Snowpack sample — Snodgrass Mountain, Crested Butte, Colorado (2/4/25, 12:06 PM MST)
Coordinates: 38.923, -106.968
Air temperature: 35 °F
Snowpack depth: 80 cm
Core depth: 50 cm
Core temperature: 30.2 °F
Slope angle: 14°, slope face: 78°
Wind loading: low
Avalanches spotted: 0
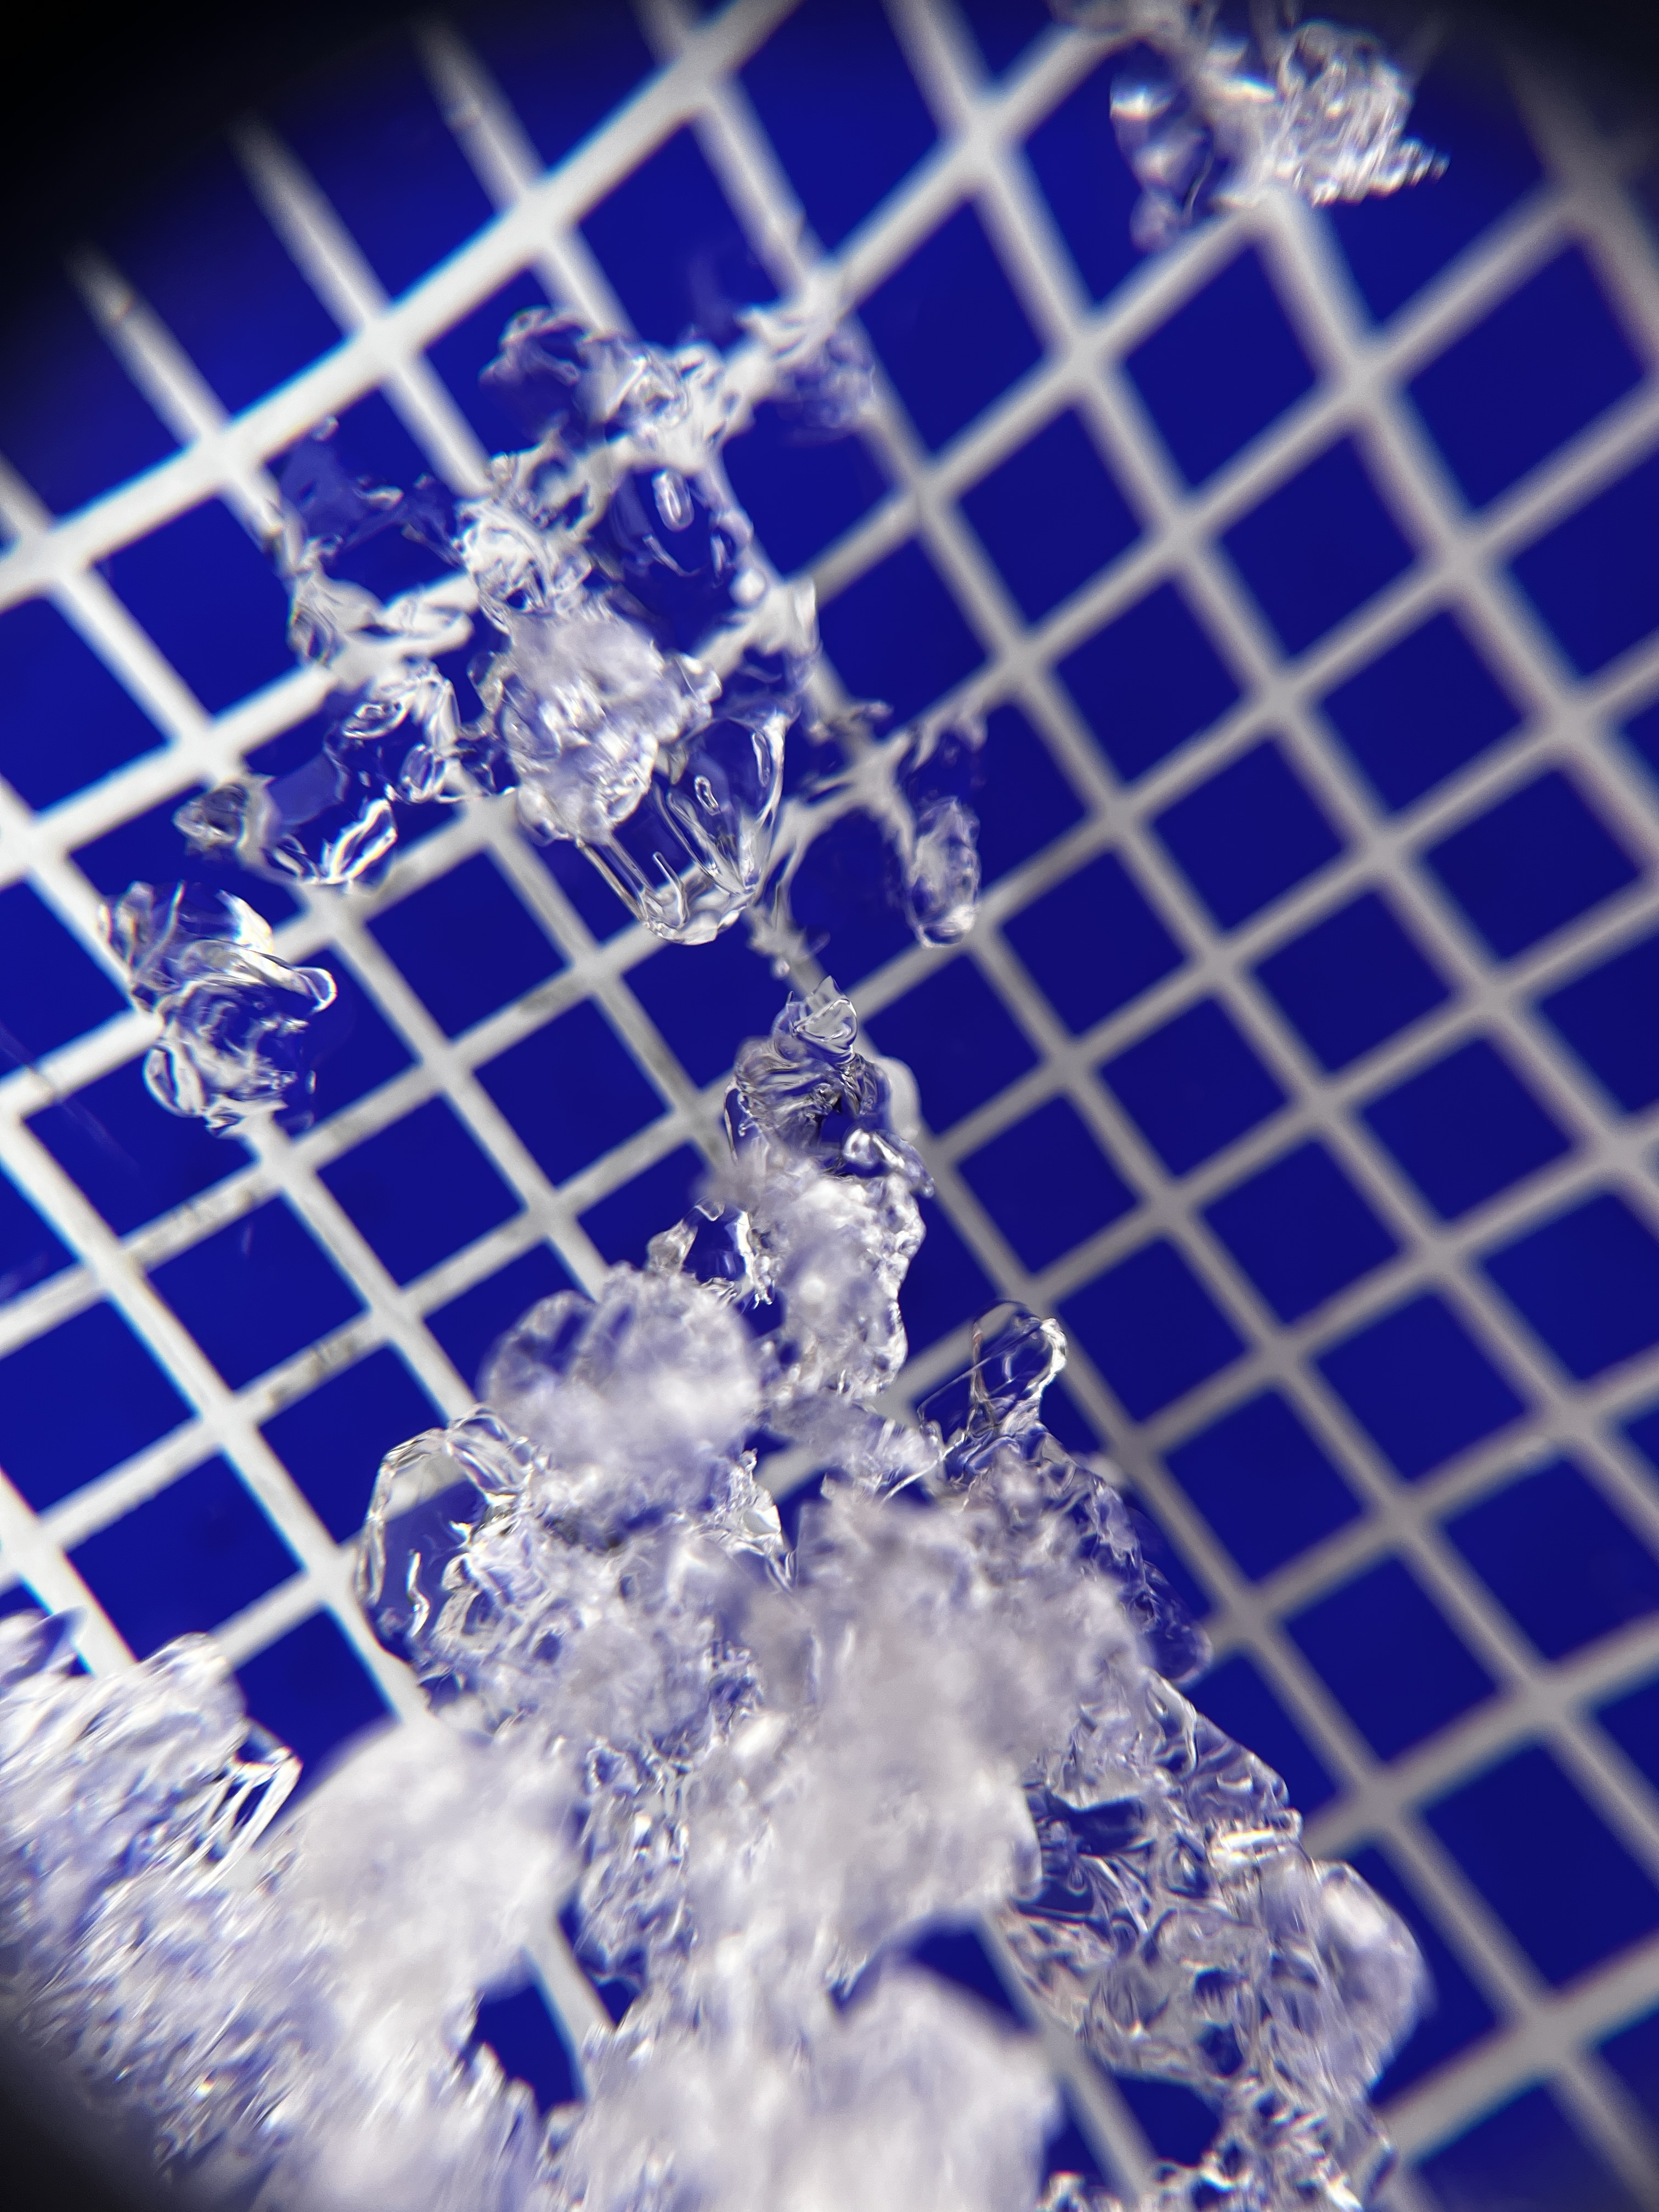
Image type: magnified_profile
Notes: No avalanches nearby, unusually warm weather for the last month reported by residents, Collected 25 yards from treeline